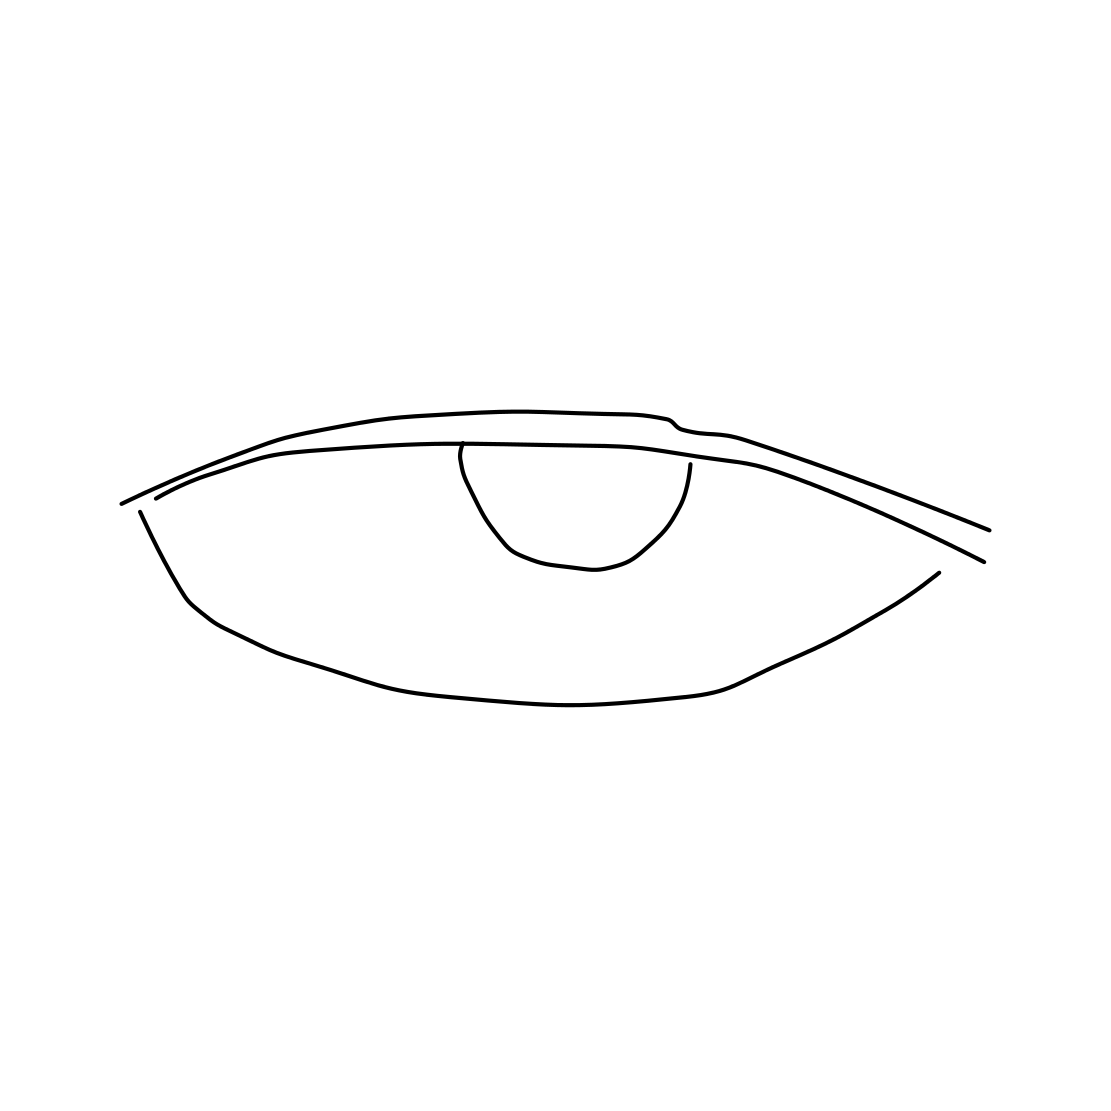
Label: eye